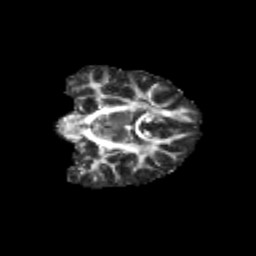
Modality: FA
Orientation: coronal
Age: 13
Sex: female
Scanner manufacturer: siemens
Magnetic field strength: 3 T
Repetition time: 3.8 s
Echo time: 0.07 s